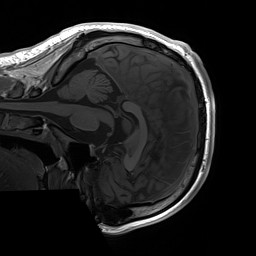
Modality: T1w
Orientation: sagittal